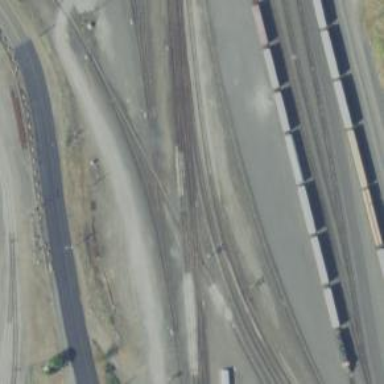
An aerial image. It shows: Railway crossing.